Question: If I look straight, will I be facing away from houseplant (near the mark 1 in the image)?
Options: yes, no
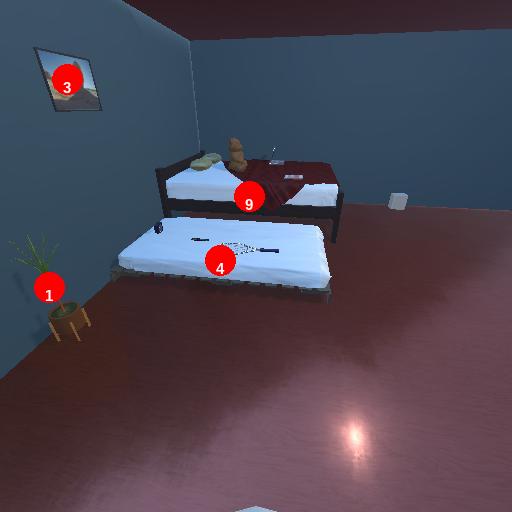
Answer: yes